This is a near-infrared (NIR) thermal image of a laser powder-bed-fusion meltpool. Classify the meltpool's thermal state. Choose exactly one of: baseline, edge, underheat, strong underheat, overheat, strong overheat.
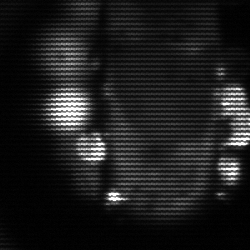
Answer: strong underheat